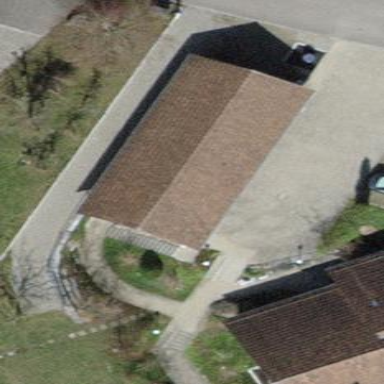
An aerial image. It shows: Group of garages.